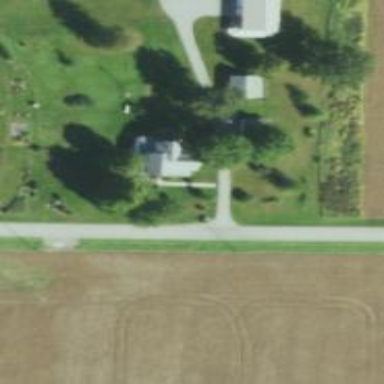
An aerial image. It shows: Driveway leading to service road.